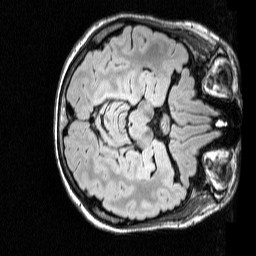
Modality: FLAIR
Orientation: axial
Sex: female
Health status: ill
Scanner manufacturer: siemens
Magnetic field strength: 3 T
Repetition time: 7 s
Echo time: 0.372 s